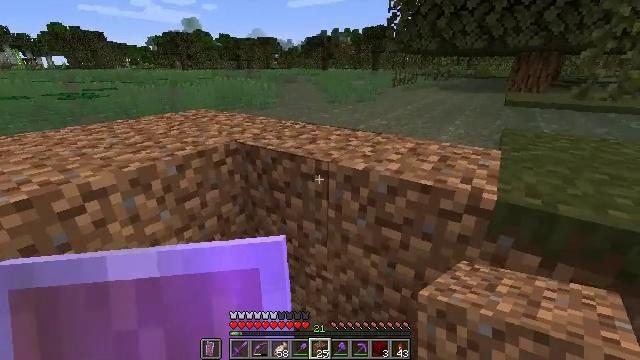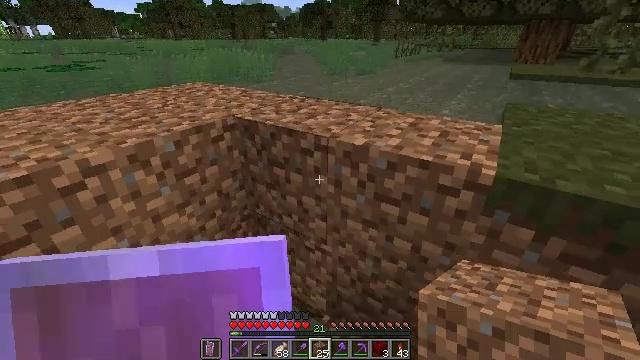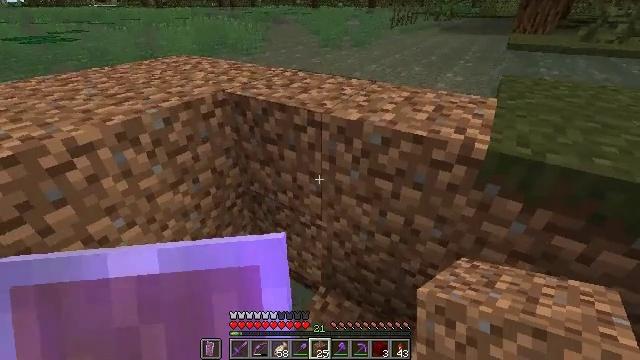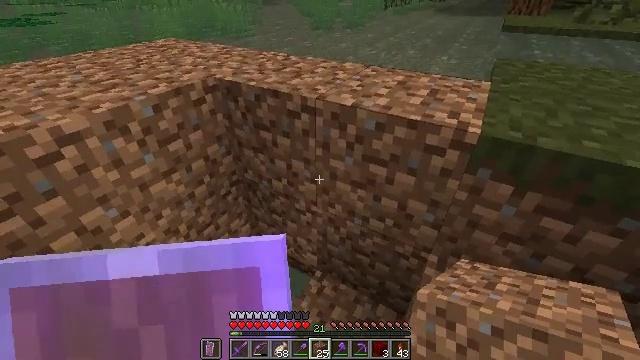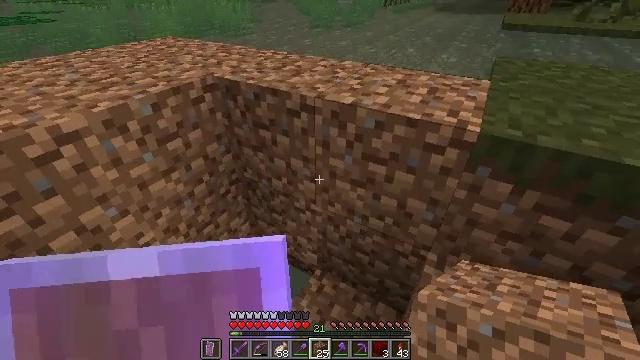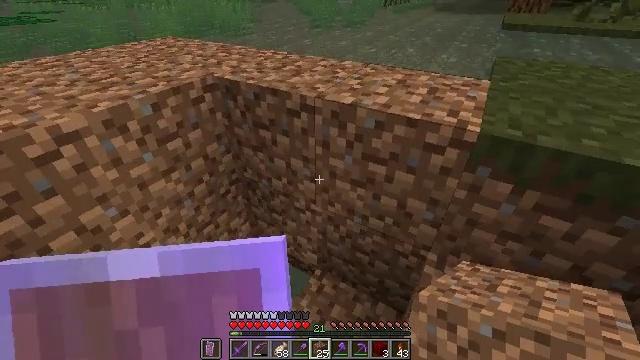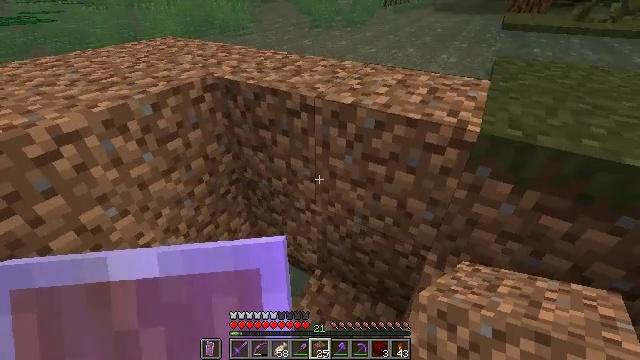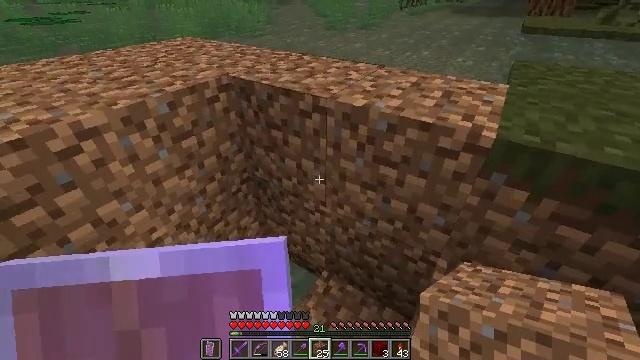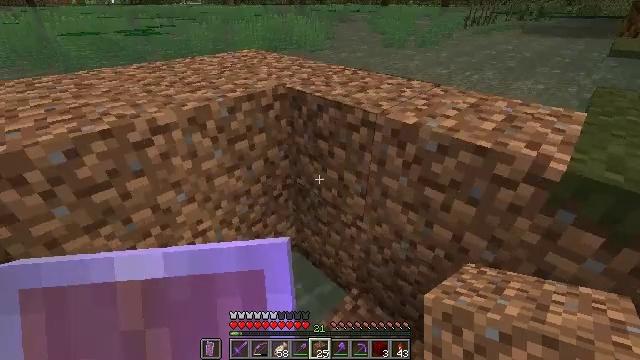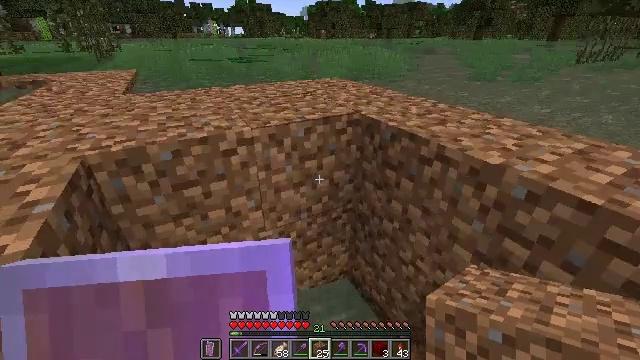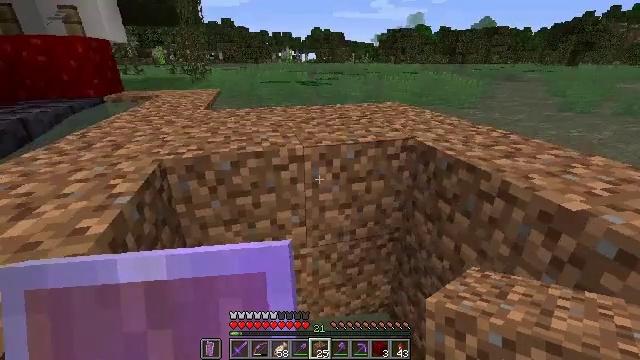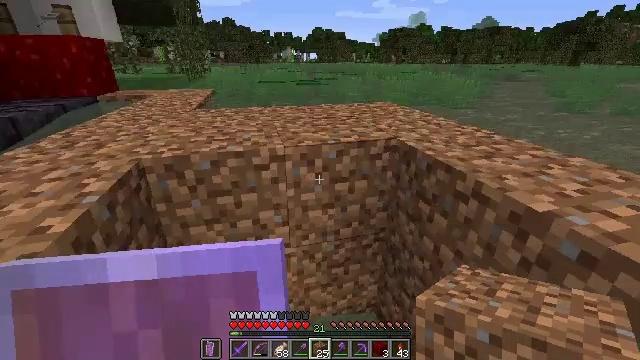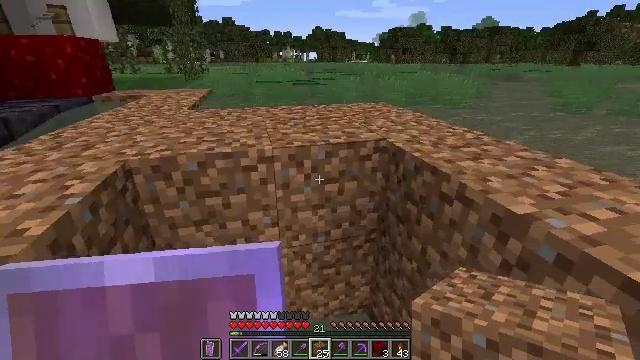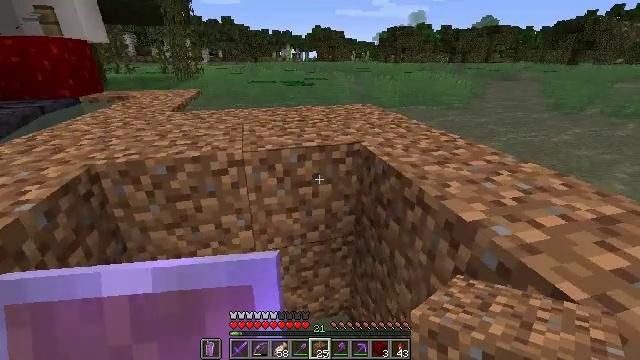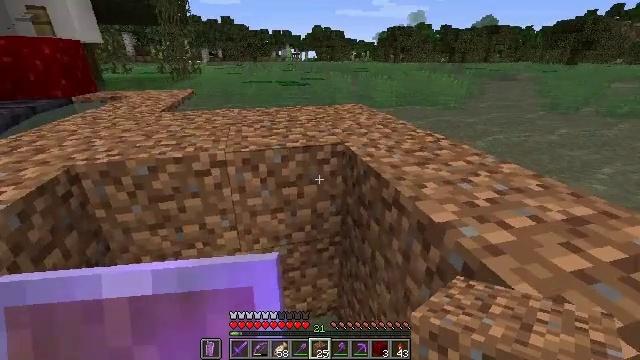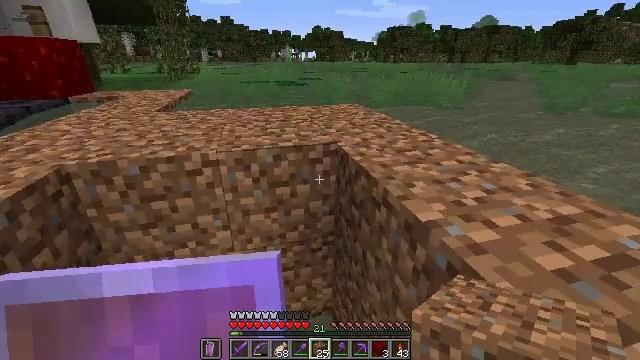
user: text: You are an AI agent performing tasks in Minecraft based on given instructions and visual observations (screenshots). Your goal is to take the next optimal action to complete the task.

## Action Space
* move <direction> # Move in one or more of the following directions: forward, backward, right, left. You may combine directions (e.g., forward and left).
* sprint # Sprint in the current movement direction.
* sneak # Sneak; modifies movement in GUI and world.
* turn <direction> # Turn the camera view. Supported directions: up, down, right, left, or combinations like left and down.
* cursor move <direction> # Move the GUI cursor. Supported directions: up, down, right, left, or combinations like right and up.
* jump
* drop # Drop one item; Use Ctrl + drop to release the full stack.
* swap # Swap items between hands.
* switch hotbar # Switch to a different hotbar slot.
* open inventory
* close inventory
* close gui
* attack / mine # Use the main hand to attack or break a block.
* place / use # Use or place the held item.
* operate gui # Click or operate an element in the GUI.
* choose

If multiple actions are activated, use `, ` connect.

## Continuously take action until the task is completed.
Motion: motion action
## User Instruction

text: Break the dirt block.
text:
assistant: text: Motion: turn down
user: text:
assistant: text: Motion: turn right and down
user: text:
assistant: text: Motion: turn right and down
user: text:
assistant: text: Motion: no_op
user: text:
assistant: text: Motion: no_op
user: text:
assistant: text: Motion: no_op
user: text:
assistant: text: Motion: turn left
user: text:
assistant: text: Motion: turn left and up
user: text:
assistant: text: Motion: turn left and up
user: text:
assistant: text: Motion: move right, turn left and up
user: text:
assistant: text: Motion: move right
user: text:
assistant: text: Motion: move right
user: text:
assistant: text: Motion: move right
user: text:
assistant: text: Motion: no_op
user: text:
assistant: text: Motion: no_op
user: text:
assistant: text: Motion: no_op
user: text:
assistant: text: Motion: turn down
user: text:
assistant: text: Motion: turn down
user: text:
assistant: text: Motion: turn down
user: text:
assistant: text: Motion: no_op
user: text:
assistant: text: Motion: move forward and move right
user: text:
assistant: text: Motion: move forward and move right
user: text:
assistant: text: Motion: move forward and move right, jump
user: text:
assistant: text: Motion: move forward and move right, jump
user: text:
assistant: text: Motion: move forward and move right, jump
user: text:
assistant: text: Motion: move forward and move right, jump
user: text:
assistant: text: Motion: move forward and move right, jump
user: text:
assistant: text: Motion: move forward and move right, turn left and down, jump
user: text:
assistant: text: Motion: move forward and move right, turn left and down
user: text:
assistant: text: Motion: move forward and move right, turn left